Interaction volume radius: 10 \u00c5
Interaction volume height: 10 \u00c5
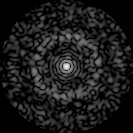
Disorder parameter: 0.8485